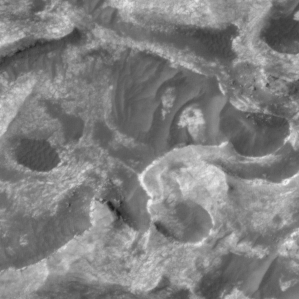
Label: non_frost